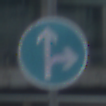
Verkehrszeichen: VorgeschriebeneFahrtrichtungGeradeausOderRechts
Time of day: MorningAfternoon
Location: Outdoor (Urban)
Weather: PartlyCloudy
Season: NotSpecified
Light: Natural